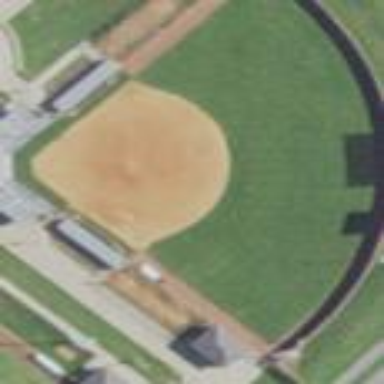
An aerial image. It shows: Baseball pitch for leisure land.